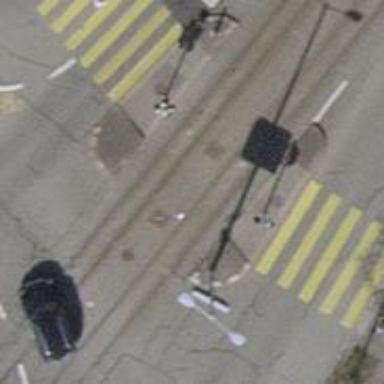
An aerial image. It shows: Tram crossing on the railway.